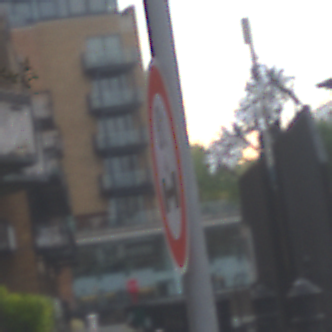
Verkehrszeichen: TatsaechlicheAchslast
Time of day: MorningAfternoon
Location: Outdoor (Urban)
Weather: Overcast
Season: NotSpecified
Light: Natural